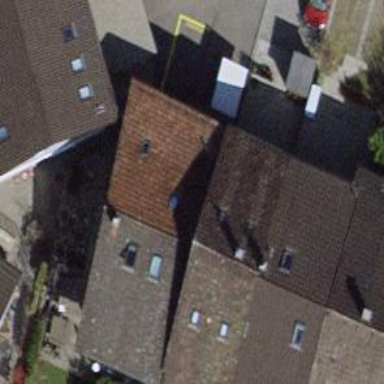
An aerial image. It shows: Terrace building.